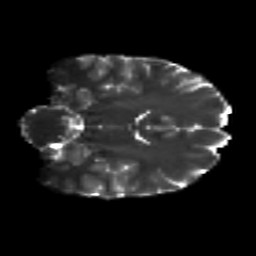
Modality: T2w
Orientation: coronal
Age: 25
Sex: female
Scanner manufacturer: siemens
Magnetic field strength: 3 T
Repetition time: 8.8 s
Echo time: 0.085 s